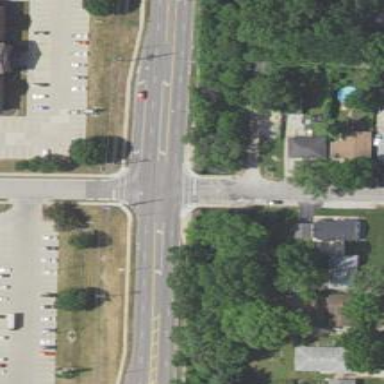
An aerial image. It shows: Uncontrolled road crossing with line markings.